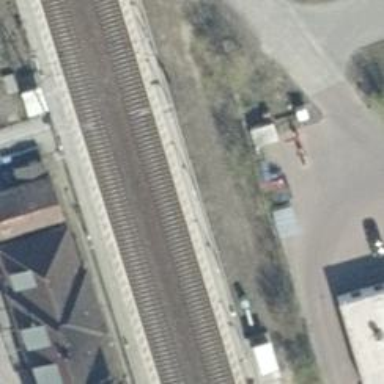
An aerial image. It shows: Stop position for public transport on the railway.